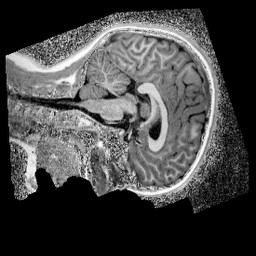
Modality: UNIT1_denoised
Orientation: sagittal
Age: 11
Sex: female
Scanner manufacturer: siemens
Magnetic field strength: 3 T
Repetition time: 4 s
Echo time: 0.00299 s